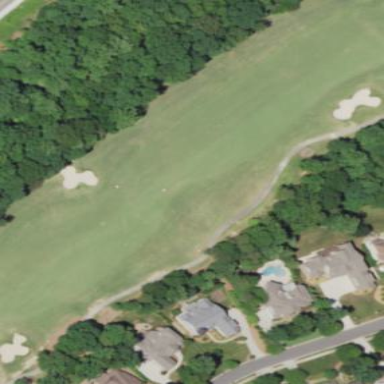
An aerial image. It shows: Rough area in golf course.